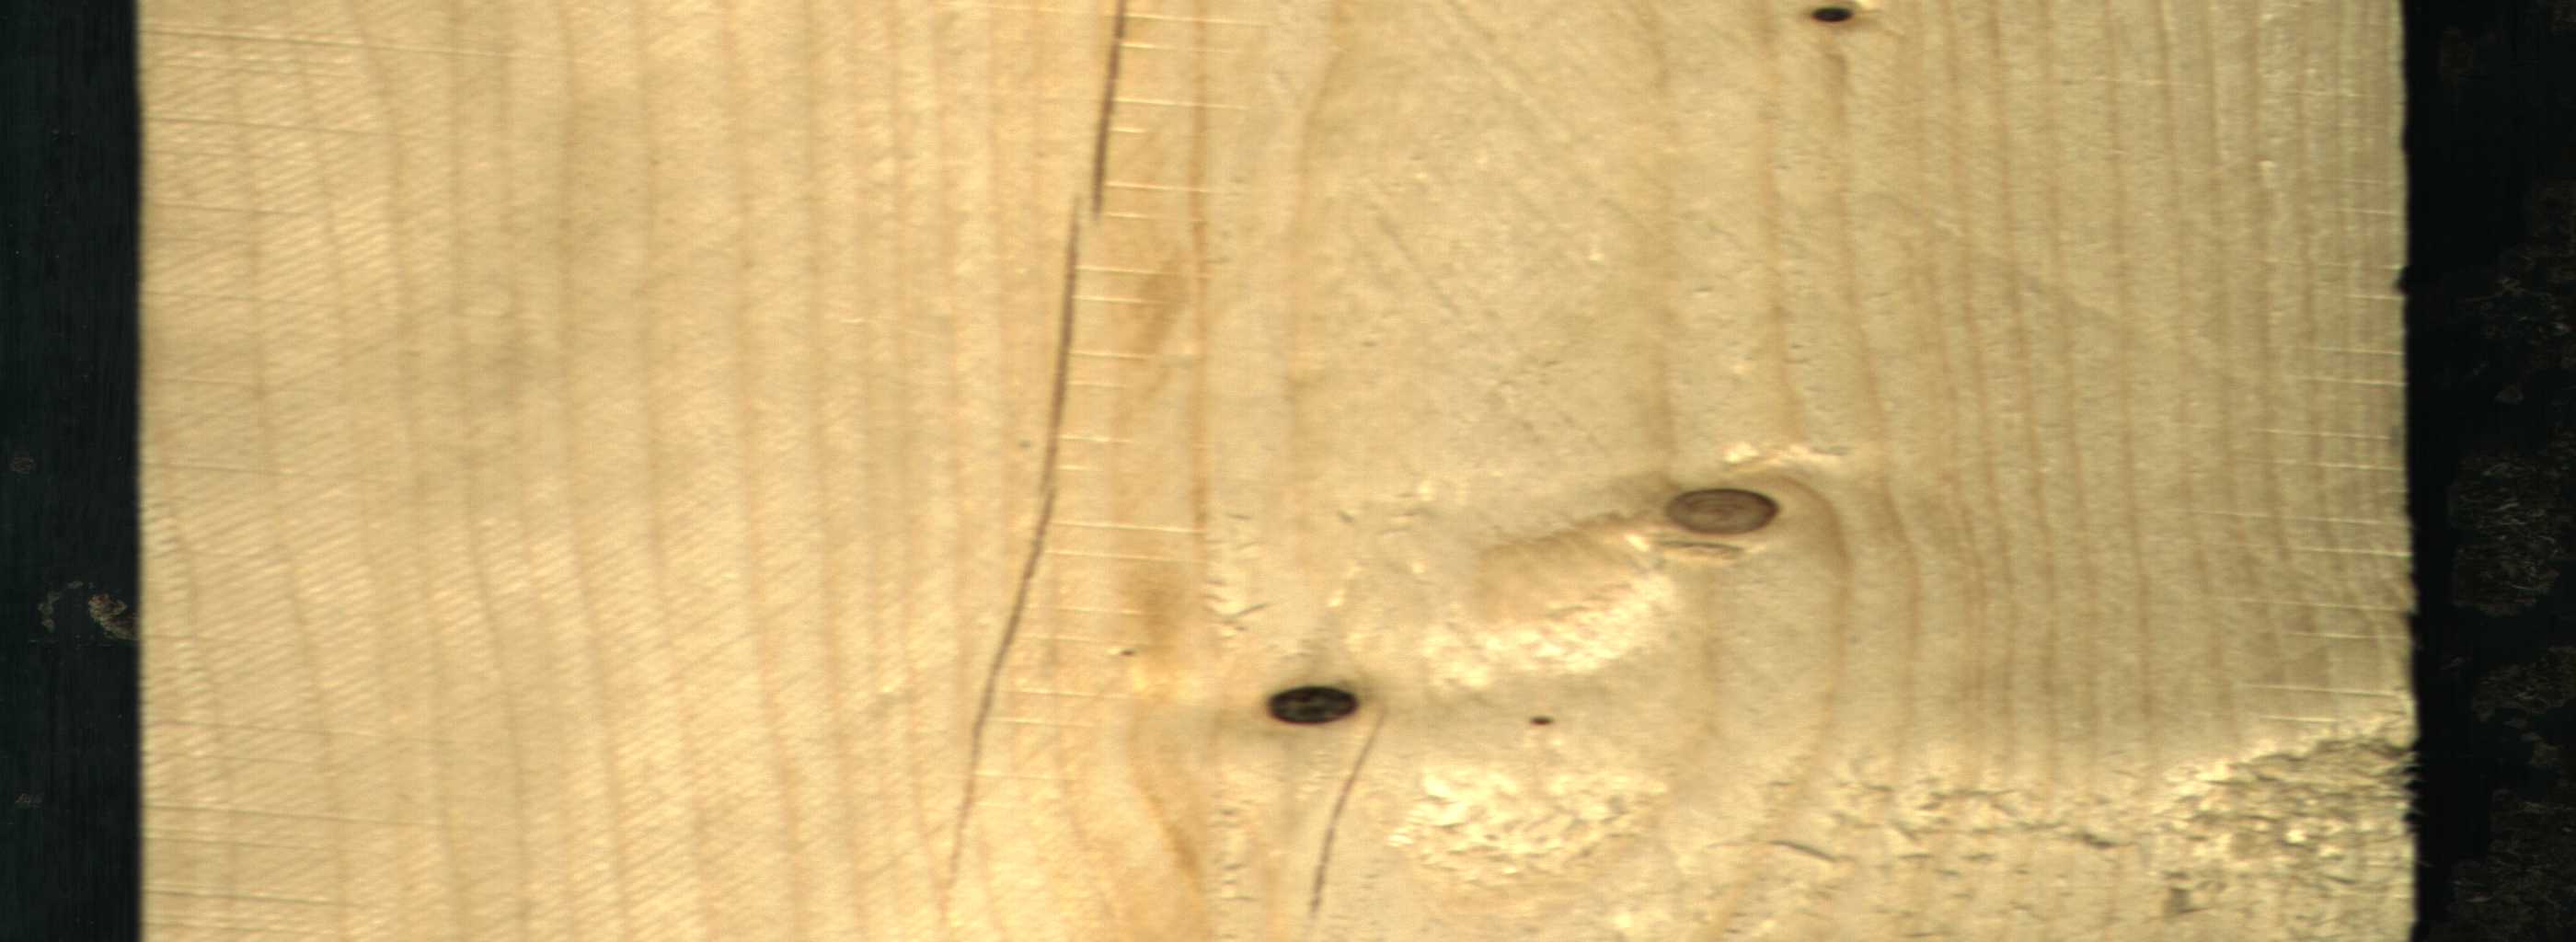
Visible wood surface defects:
Crack
Crack
Dead_Knot
Live_Knot
Live_Knot